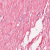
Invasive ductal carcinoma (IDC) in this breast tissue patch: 0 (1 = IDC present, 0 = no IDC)